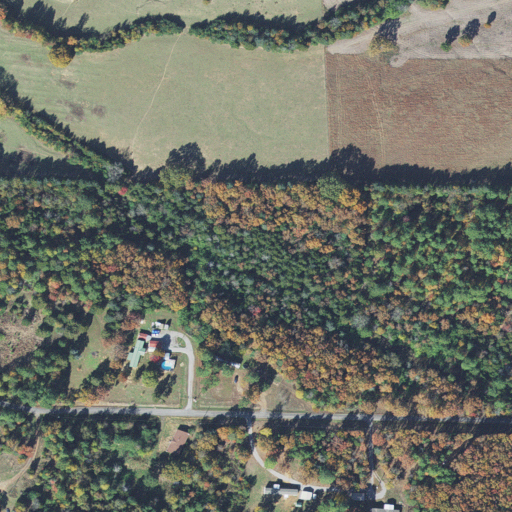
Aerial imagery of valley in Arkansas named Caples Hollow containing pasture, evergreen forest, mixed forest, deciduous forest, open development, shrub, and low intensity development